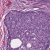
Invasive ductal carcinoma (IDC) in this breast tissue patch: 0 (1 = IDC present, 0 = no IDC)